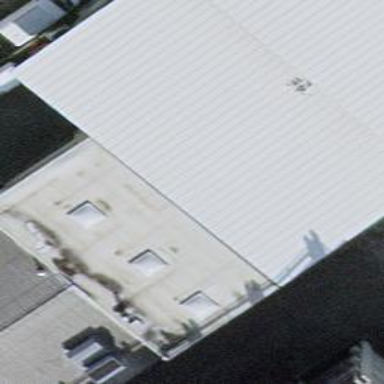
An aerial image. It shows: View of roof of building.